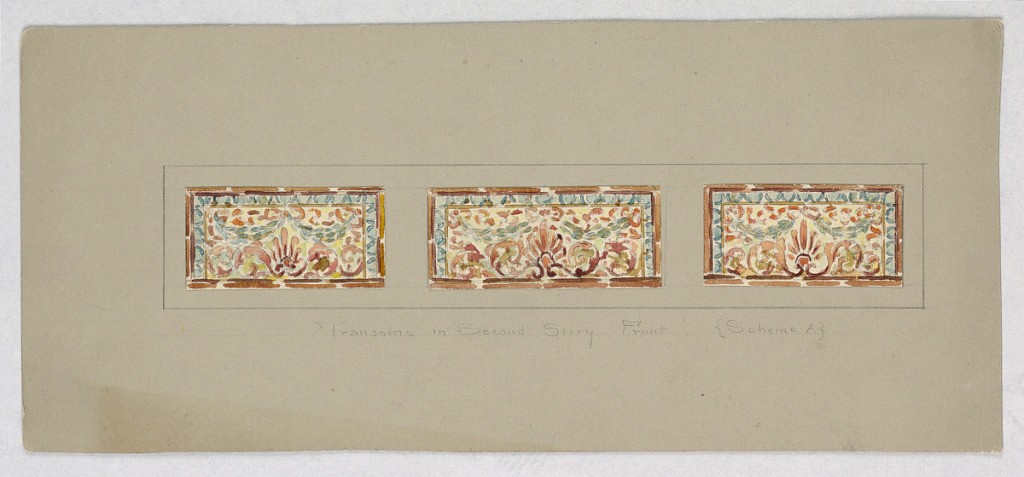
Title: Design for stained glass
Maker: Alice Cordelia Morse, American, 1863–1961
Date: late 19th century
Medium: Brush and gouache, watercolor on paper mounted on tan illustration board
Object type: Drawing
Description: Three identical designs, framed in orange, and then in light blue scallop forms, inside in yellow and orange with an anthemion in red and orange.